Interaction volume radius: 5 \u00c5
Interaction volume height: 20 \u00c5
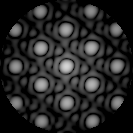
Disorder parameter: 0.02118